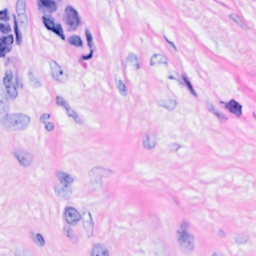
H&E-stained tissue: Breast